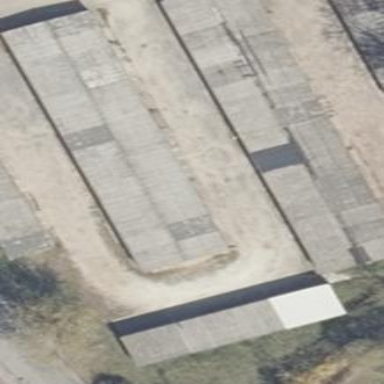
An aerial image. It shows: Group of garages.